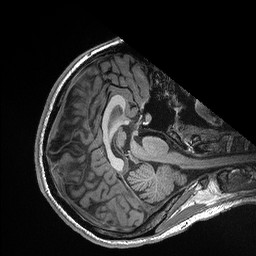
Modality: T1w
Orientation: axial
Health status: healthy
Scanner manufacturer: siemens
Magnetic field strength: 3 T
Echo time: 0.00298 s